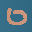
Label: 0